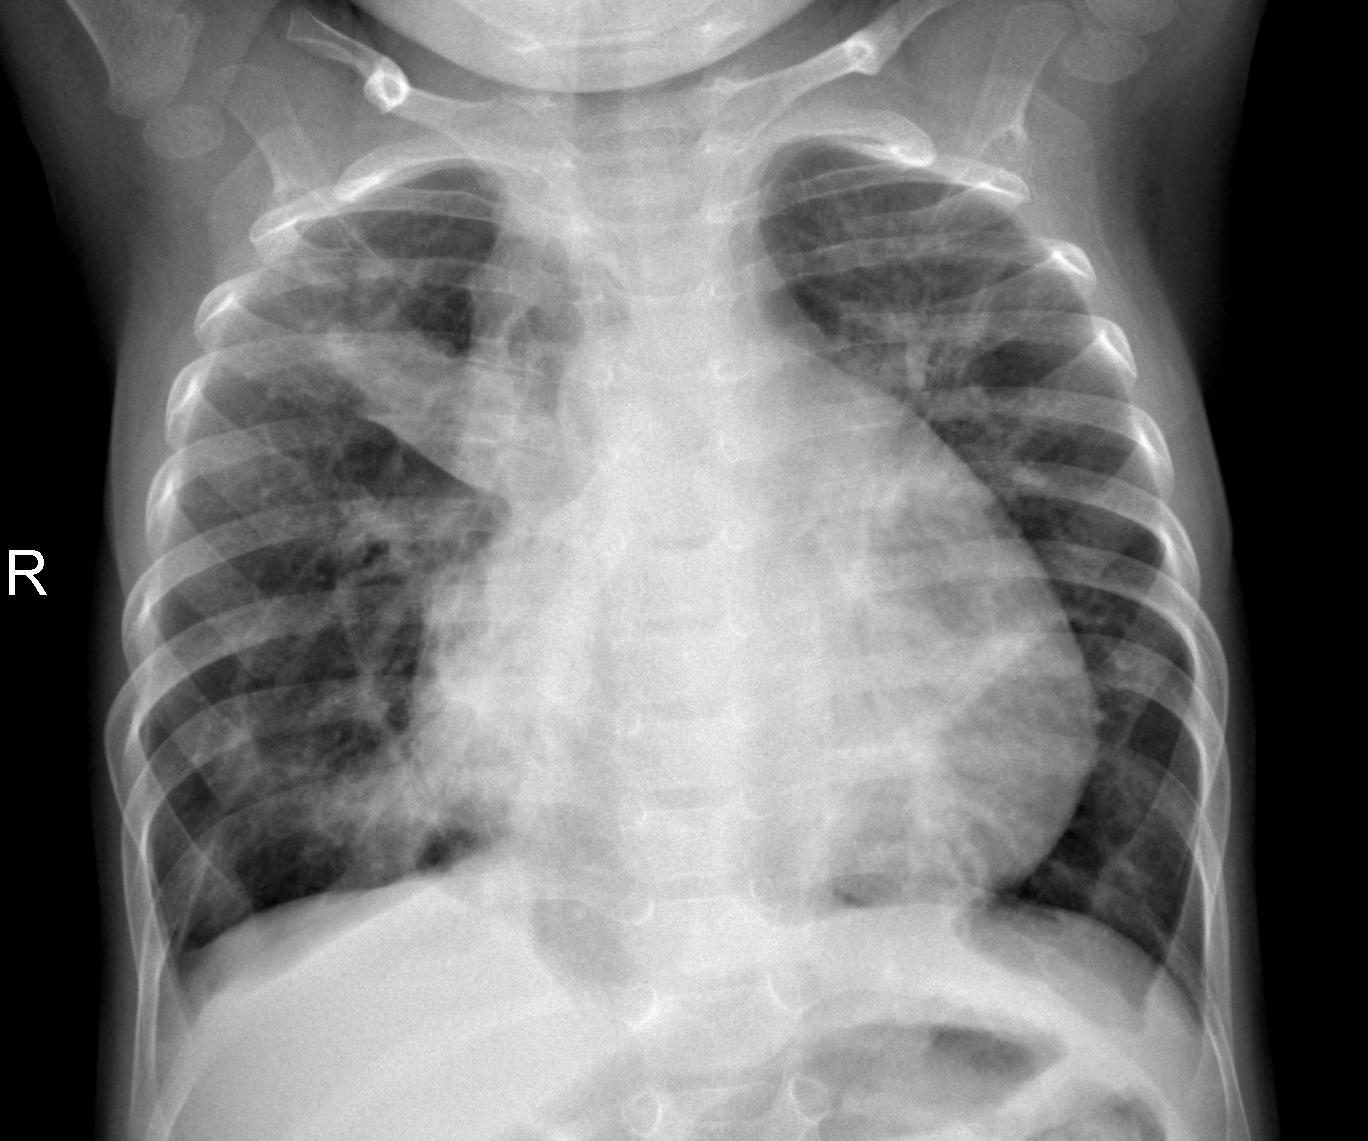
Diagnosis: PNEUMONIA